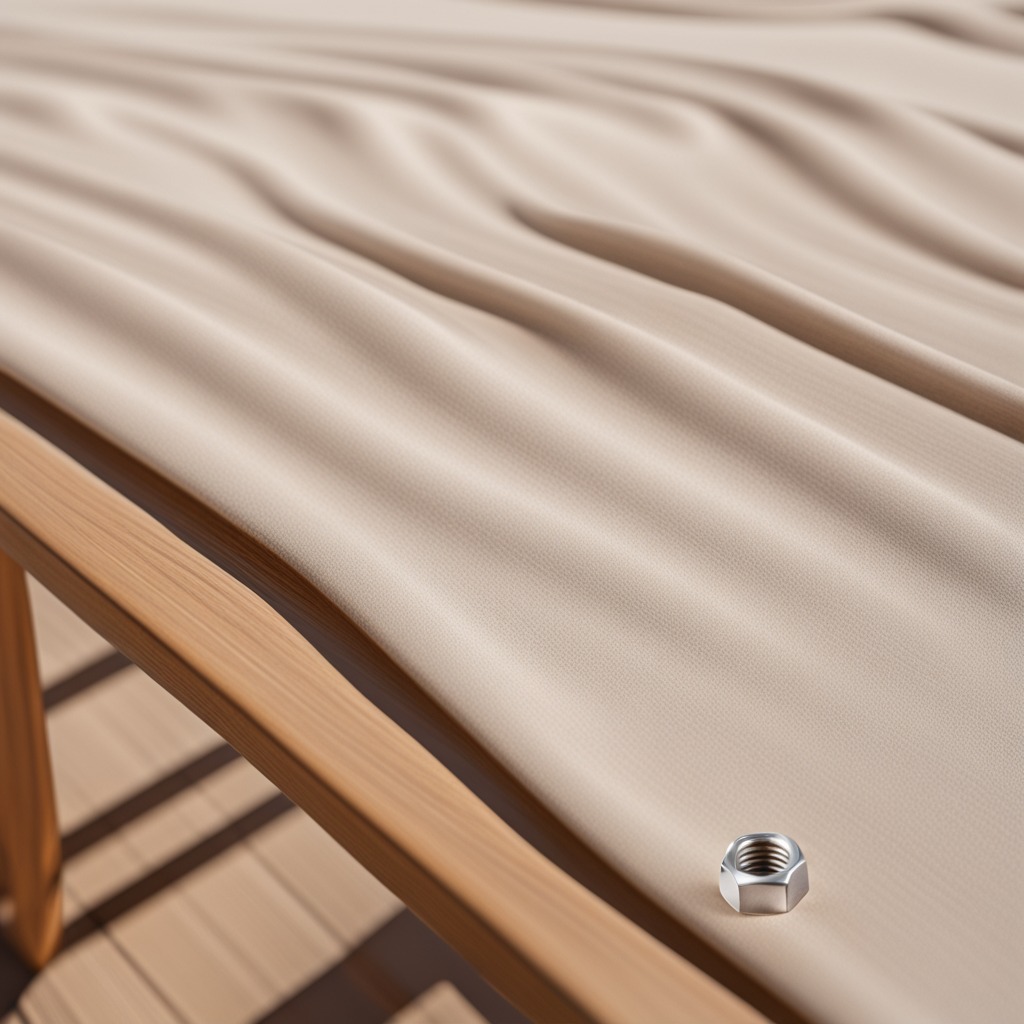
A metal nut is lying on the wooden table.